Interaction volume radius: 5 \u00c5
Interaction volume height: 20 \u00c5
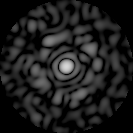
Disorder parameter: 0.8408